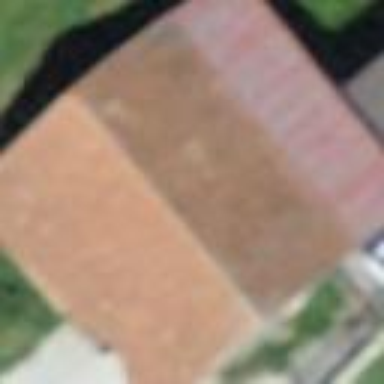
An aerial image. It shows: Barn.